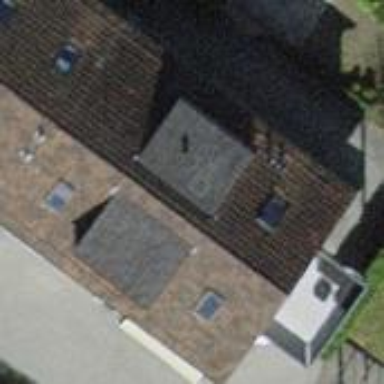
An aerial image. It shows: Gabled roof building with tile roofing. It consists of apartments.